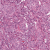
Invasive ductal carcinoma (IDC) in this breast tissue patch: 1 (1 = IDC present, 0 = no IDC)